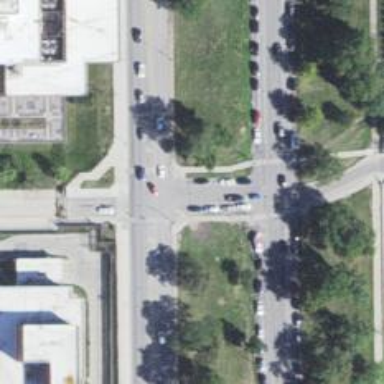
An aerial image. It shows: Footway located on traffic island.